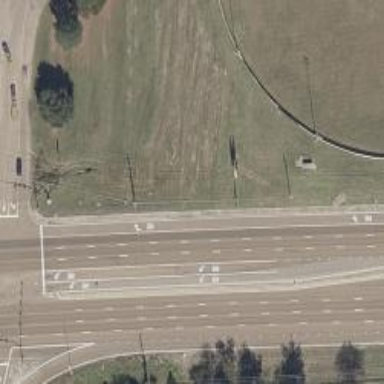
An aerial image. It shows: Trunk highway.